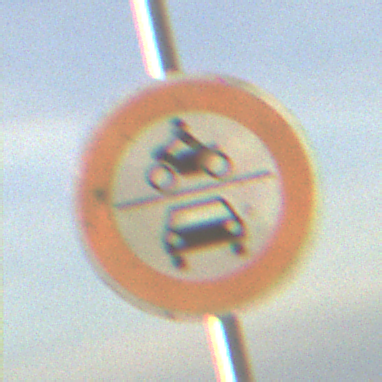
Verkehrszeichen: VerbotKraftfahrzeuge
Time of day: SunriseSunset
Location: Outdoor (Nature)
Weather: PartlyCloudy
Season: Summer
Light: Natural